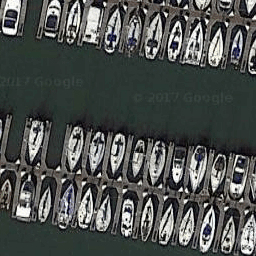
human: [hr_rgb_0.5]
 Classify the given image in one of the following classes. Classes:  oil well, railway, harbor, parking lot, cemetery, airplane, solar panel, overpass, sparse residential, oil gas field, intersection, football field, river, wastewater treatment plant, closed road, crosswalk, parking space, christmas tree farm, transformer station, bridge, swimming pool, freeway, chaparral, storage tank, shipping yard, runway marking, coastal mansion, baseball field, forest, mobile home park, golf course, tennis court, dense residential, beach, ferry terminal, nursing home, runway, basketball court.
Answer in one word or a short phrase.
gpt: harbor